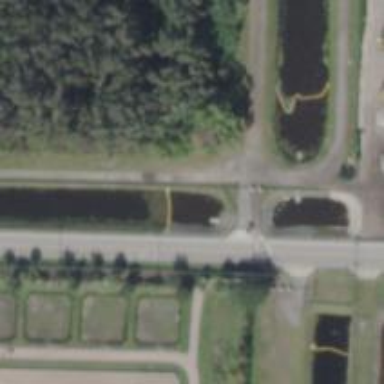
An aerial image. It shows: Canal.